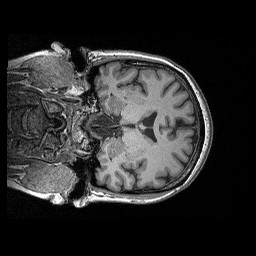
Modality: T1w
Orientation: coronal
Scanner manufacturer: siemens
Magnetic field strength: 3 T
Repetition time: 2.3 s
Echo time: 0.00298 s